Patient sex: M
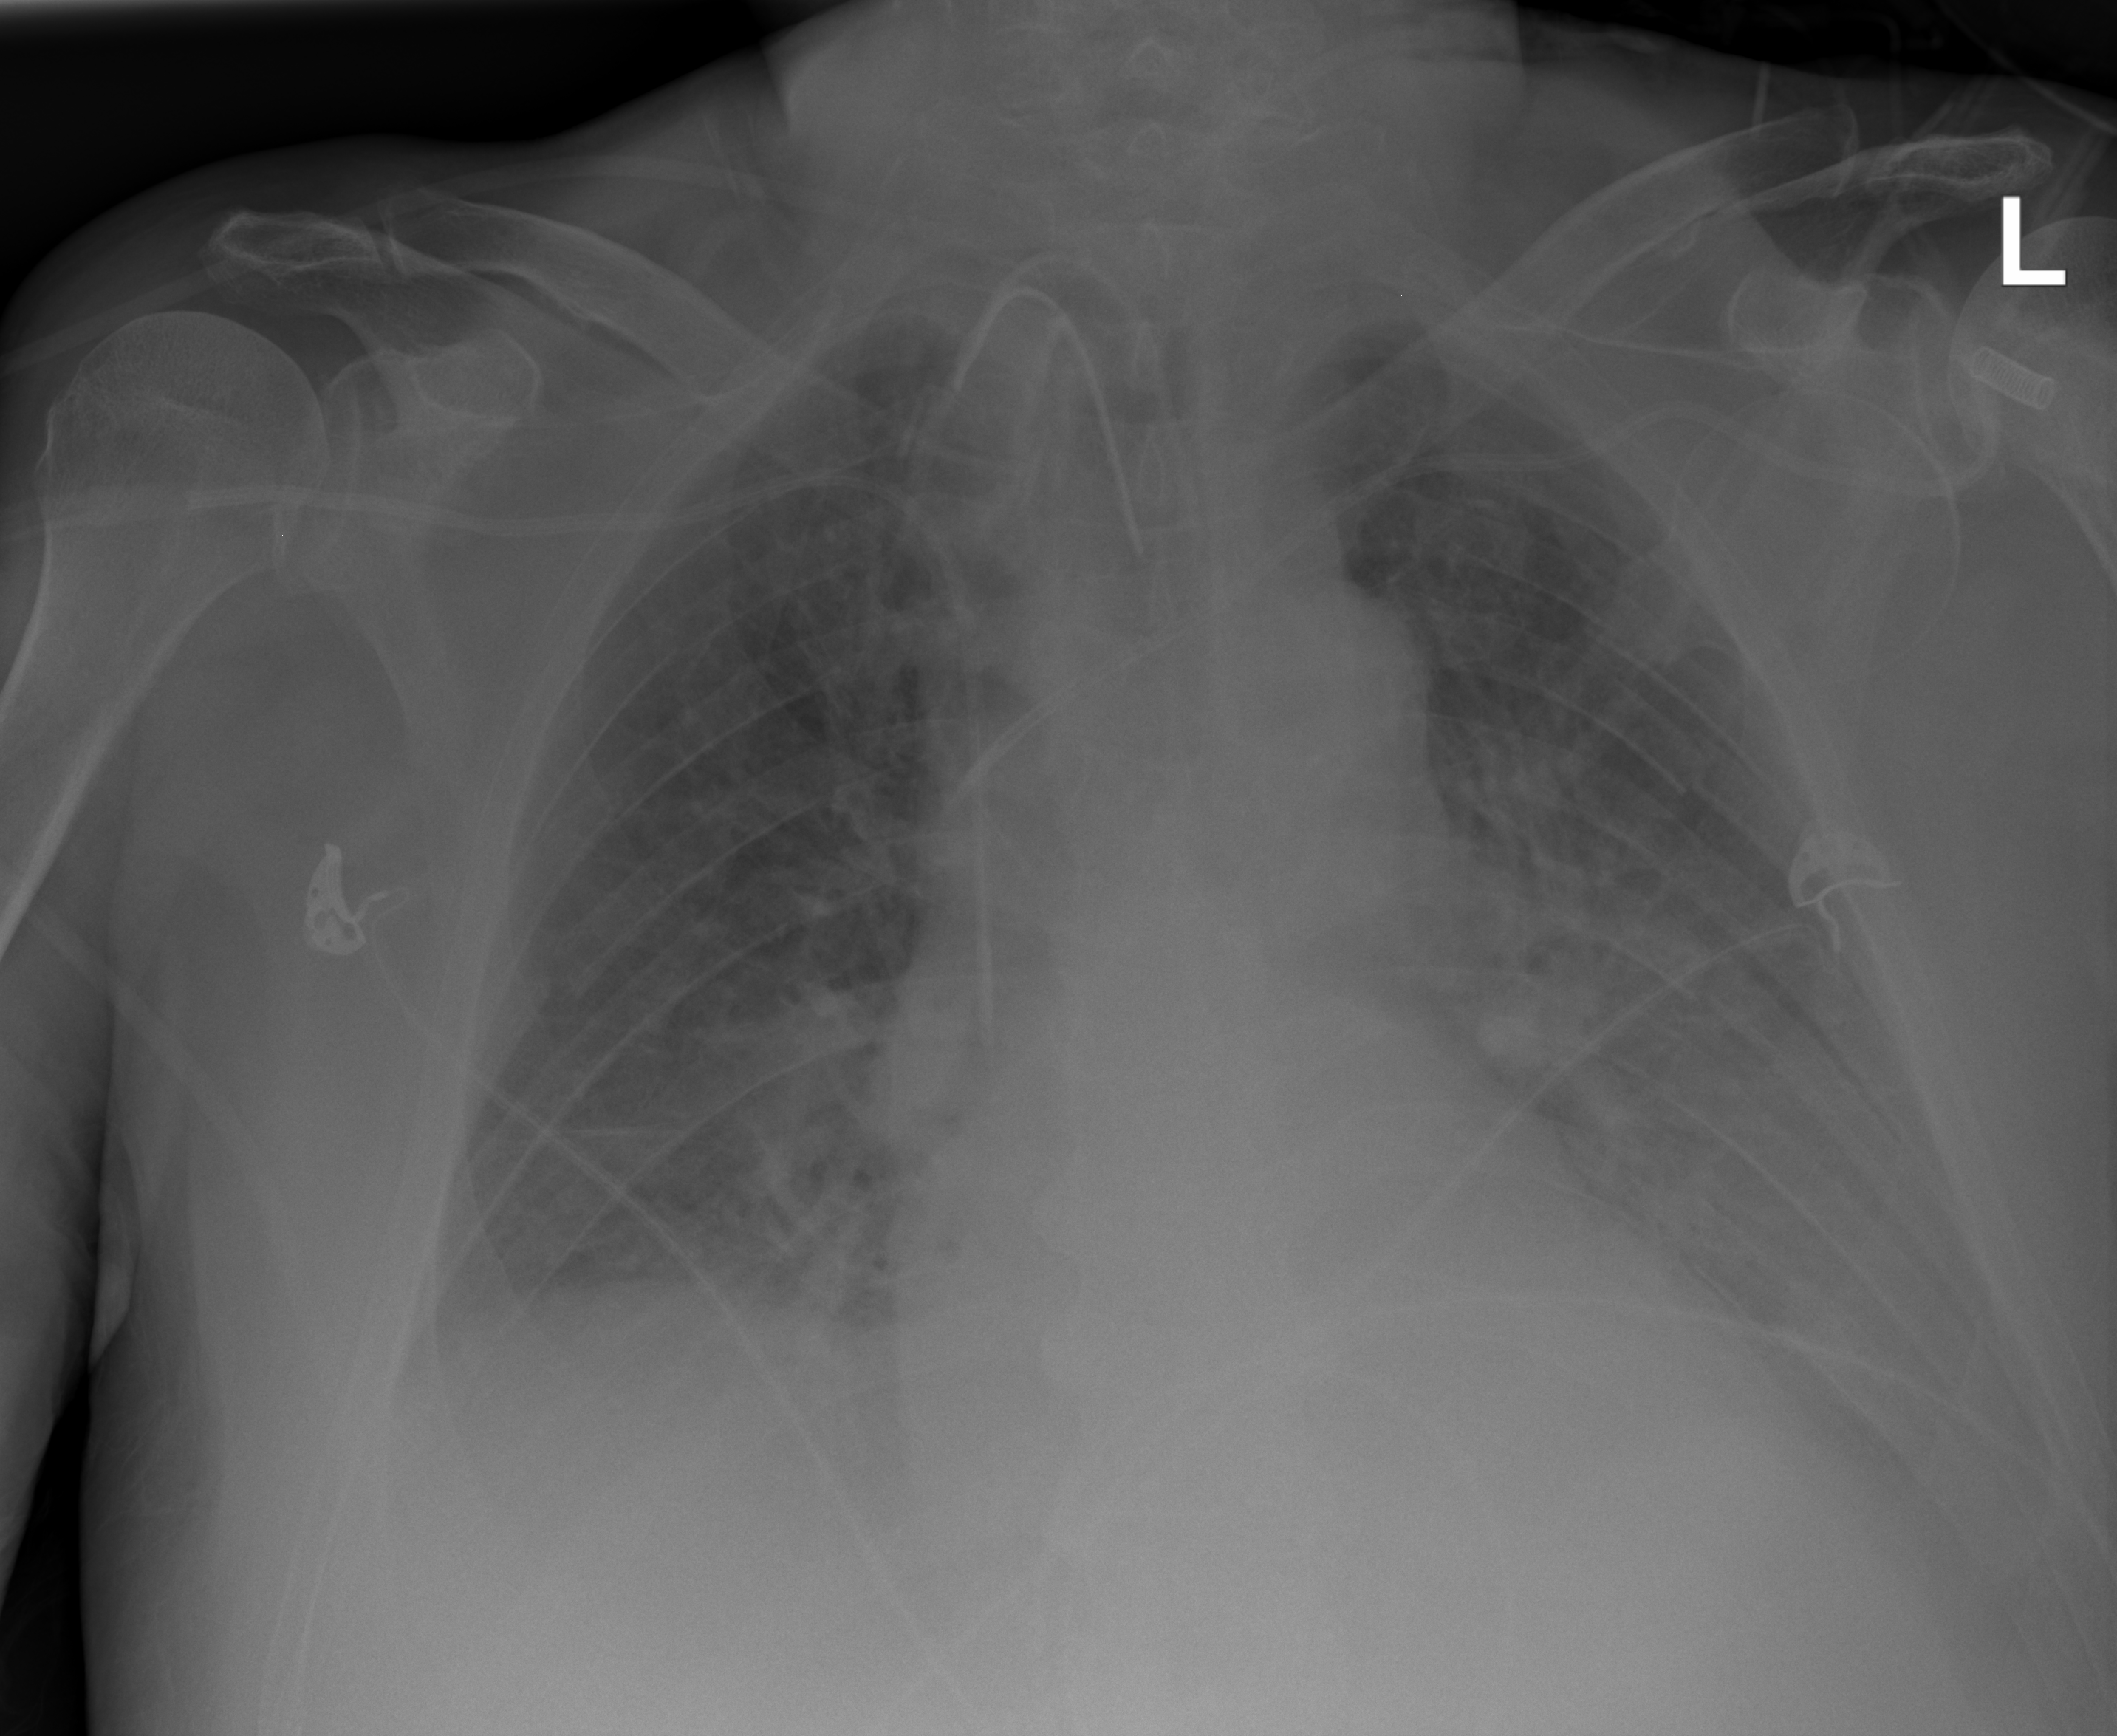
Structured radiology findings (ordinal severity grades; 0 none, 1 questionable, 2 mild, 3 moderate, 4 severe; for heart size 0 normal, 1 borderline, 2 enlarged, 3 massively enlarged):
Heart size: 2
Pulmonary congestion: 2
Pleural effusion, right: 2
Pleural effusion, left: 2
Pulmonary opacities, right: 0
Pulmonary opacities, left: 2
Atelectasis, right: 2
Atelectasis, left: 2